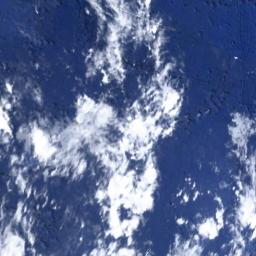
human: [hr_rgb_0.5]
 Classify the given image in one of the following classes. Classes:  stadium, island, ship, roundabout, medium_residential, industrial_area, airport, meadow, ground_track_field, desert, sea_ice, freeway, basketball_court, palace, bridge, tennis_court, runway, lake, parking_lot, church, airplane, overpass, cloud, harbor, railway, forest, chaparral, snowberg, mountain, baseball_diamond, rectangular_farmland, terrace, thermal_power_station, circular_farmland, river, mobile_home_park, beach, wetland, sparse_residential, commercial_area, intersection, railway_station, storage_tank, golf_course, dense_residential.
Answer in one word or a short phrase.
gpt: cloud